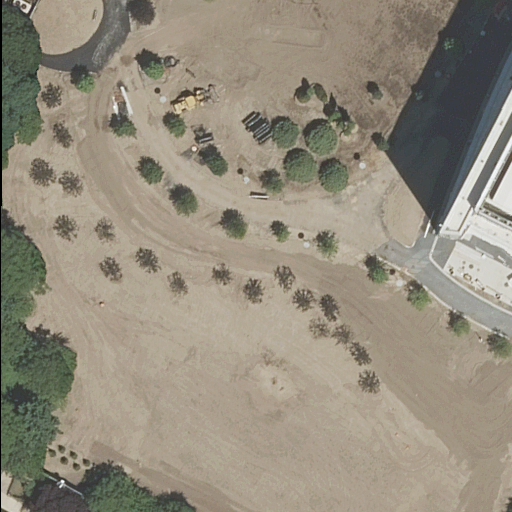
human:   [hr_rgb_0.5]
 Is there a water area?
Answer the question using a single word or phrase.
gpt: no

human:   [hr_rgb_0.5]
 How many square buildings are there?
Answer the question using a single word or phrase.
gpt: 0

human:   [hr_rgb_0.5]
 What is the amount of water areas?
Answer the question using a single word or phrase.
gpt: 0

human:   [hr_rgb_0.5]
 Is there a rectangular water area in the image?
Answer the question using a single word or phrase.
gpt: no

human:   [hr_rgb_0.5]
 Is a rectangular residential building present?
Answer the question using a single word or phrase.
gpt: yes

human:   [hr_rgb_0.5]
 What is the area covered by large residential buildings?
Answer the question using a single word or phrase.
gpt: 2763m2

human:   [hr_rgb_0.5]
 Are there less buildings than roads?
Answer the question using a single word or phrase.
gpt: no

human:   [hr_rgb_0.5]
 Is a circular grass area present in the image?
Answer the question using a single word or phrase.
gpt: no

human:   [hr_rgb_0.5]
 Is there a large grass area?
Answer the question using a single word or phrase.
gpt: no

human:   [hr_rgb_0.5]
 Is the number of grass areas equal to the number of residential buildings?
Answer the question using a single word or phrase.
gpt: no

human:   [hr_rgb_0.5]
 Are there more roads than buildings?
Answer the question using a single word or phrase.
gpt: no

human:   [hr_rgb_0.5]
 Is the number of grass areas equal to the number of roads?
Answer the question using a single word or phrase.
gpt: yes

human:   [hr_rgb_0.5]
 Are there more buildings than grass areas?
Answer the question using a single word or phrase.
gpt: yes

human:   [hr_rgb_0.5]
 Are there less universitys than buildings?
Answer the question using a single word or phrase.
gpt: yes

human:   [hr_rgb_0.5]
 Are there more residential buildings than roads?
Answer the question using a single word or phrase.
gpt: yes

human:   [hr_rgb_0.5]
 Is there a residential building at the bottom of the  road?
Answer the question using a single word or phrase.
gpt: no

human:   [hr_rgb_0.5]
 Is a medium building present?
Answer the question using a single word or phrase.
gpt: yes

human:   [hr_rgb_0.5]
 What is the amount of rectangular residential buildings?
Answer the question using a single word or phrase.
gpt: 1

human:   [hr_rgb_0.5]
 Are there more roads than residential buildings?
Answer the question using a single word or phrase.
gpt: no

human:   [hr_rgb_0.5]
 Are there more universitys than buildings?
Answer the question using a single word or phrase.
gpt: no

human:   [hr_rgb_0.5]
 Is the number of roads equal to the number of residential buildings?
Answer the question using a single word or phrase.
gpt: no

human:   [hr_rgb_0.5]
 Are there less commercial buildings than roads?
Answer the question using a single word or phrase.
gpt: yes

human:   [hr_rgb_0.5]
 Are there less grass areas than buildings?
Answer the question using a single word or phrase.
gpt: yes

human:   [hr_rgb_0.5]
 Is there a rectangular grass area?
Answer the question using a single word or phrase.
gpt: yes

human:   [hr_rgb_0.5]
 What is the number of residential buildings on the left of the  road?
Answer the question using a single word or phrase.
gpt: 1

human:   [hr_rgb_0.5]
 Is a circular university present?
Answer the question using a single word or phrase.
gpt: no

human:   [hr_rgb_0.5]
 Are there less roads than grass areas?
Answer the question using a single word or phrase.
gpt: no

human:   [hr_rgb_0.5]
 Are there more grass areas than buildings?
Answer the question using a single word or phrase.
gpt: no

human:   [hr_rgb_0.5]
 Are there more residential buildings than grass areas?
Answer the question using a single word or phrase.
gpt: yes

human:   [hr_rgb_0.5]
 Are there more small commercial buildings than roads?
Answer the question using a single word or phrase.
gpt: no

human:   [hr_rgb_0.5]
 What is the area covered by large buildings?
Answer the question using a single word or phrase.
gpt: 4730m2

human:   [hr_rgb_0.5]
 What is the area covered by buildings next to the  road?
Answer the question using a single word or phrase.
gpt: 5009m2

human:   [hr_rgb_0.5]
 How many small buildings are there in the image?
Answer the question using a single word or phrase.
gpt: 0

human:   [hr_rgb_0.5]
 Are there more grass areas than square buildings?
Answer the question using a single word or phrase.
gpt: yes

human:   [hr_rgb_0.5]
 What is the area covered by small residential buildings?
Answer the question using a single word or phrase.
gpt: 0m2

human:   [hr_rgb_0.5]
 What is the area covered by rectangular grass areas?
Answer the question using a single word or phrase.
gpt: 156m2